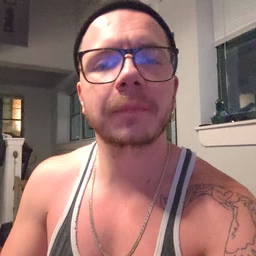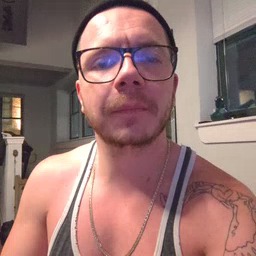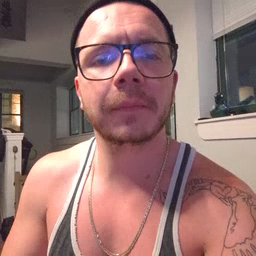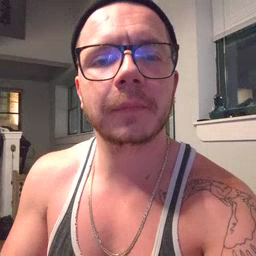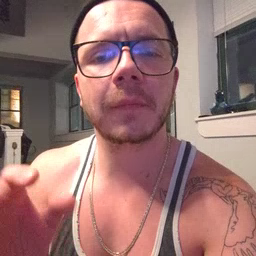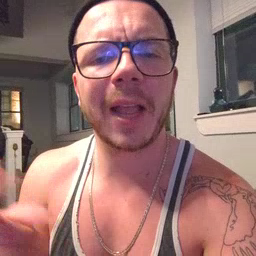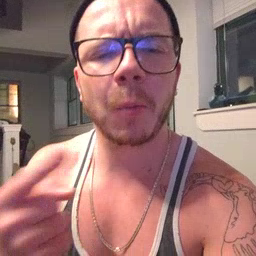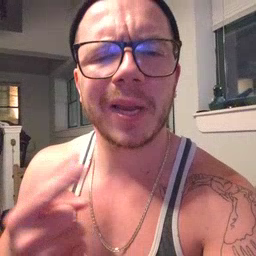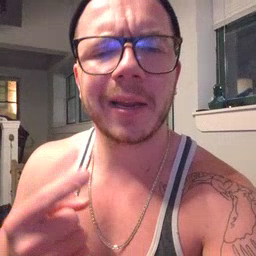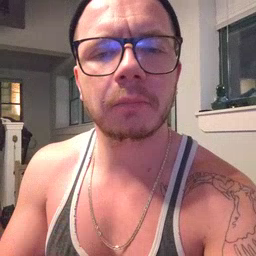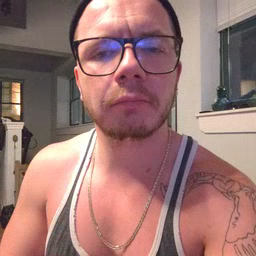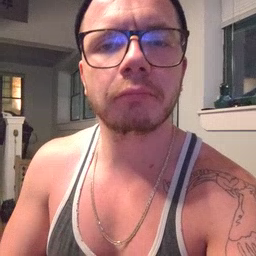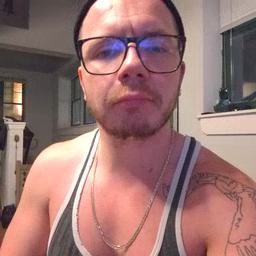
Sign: owie